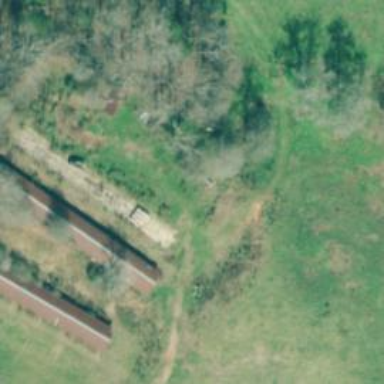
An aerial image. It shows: Poultry house.